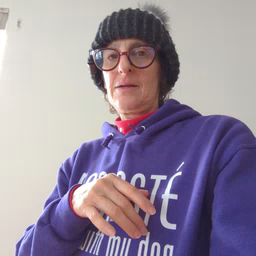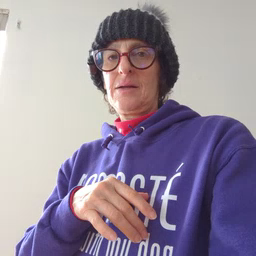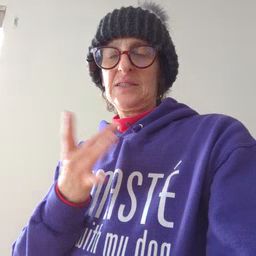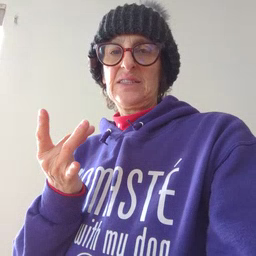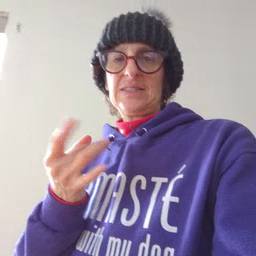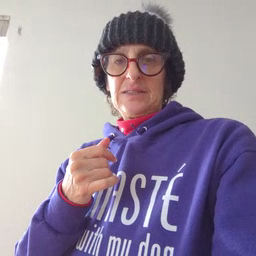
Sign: sticky